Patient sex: M
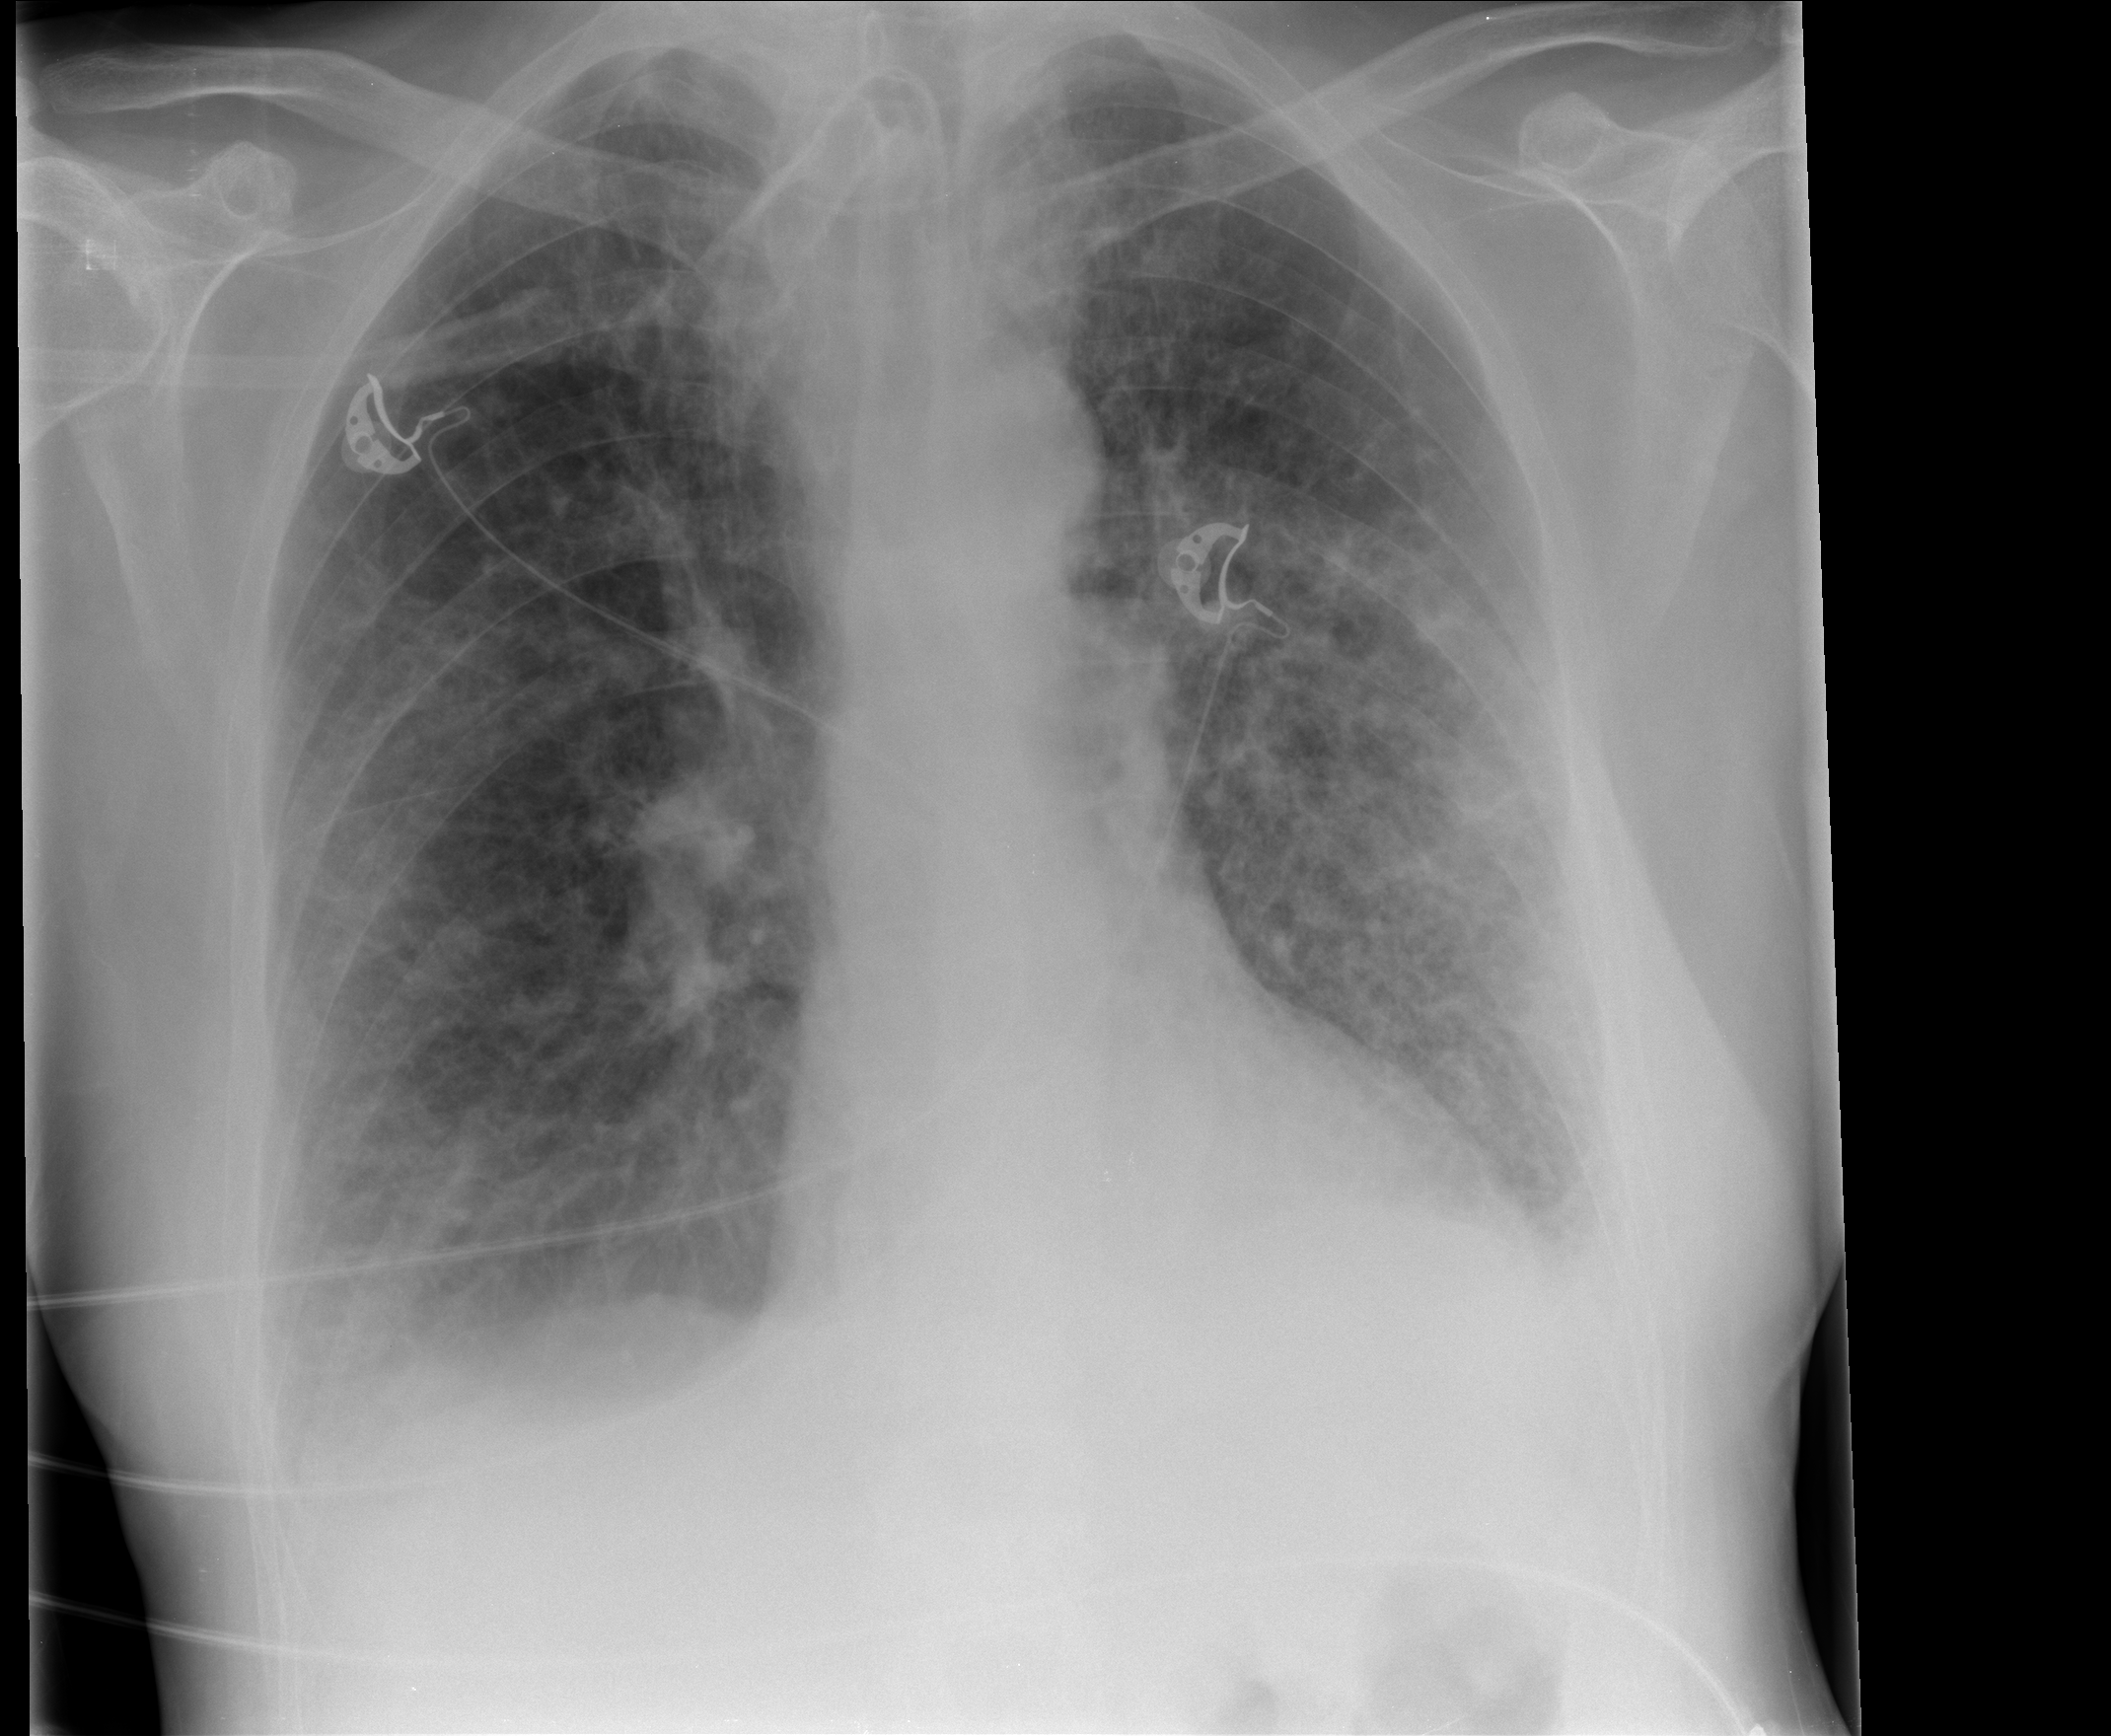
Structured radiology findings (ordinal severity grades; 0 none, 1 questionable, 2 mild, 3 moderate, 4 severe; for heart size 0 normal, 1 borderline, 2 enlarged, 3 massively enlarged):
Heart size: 2
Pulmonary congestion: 2
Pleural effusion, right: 2
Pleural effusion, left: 2
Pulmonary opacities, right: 2
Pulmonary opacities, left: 2
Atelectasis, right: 2
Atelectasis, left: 2